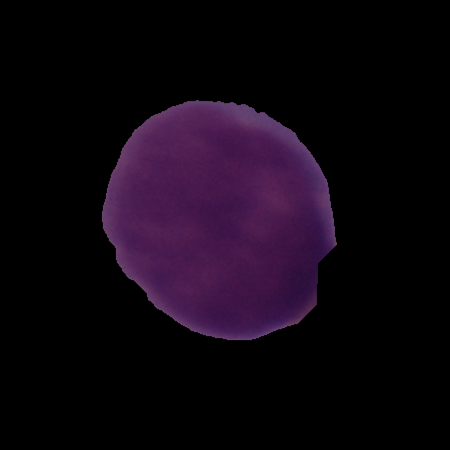
Label: cancer